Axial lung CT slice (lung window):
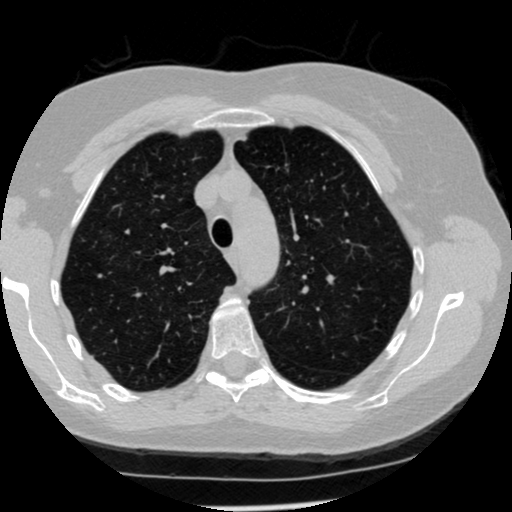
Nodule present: no